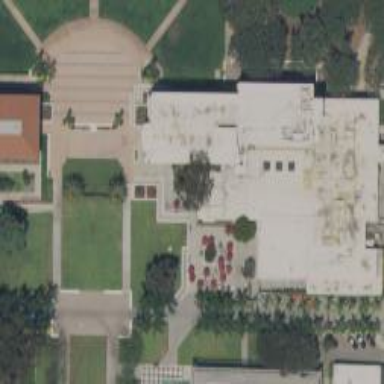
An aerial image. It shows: College building.